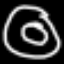
Label: donut